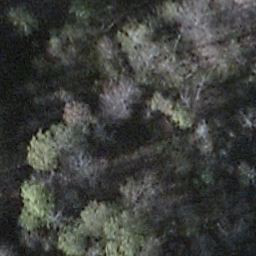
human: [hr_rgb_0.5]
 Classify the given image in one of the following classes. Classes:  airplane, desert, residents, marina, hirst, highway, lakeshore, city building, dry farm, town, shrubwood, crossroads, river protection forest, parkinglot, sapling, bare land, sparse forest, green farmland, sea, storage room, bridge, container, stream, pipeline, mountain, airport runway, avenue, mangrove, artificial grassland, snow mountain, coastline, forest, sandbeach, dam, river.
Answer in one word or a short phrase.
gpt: shrubwood